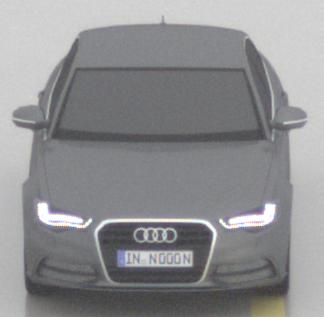
Make: Audi
Model: A6 2.0 TFSI
Detailed model: A6 (C7) Limousine
Model produced from: 2011/10
Model produced until: 2014/09
Doors: 4
Color: gray
Road condition: wet road
Daytime: morning or afternoon
Contrast: low contrast